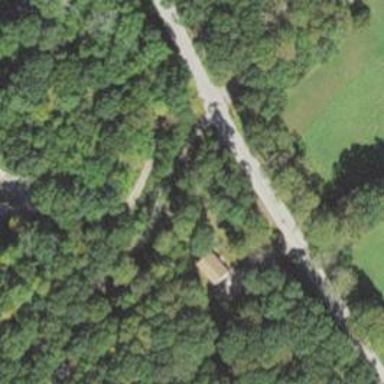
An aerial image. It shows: Residential driveway serving as service road.